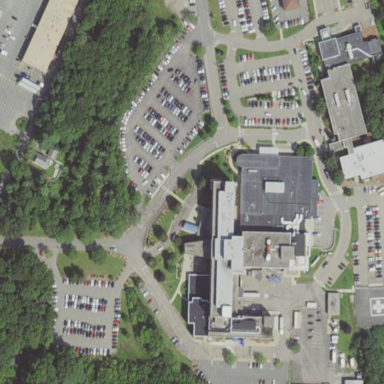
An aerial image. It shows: Hospital providing healthcare services.